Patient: sex F, age 54
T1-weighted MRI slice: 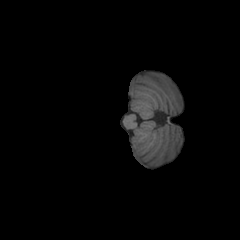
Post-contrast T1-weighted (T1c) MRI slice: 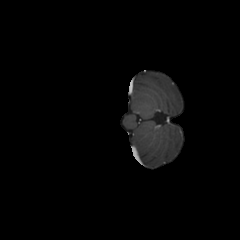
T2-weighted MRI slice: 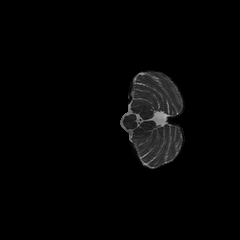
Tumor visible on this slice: no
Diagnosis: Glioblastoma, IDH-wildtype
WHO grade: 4